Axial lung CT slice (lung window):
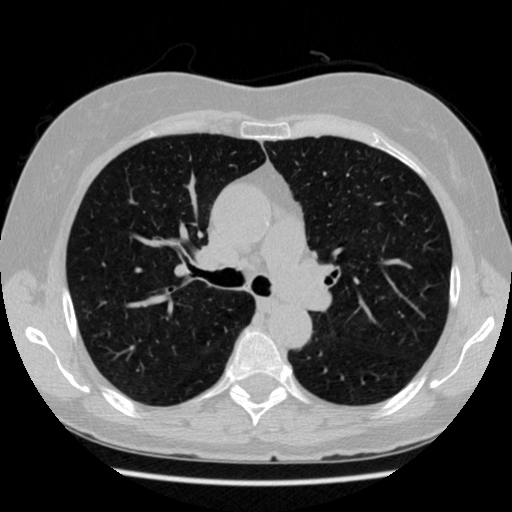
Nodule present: no